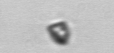
Label: Pyramimonas